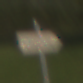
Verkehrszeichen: UmleitungswegweiserRechtsweisend
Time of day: MorningAfternoon
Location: Outdoor (Nature)
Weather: PartlyCloudy
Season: NotSpecified
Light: Natural